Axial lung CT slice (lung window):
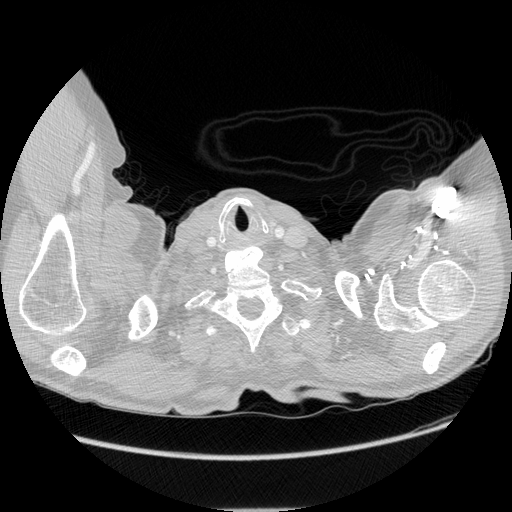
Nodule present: no